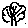
Label: tree